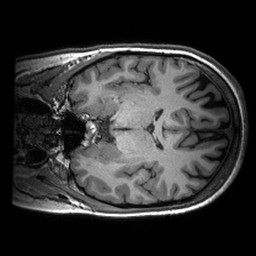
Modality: T1w
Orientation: coronal
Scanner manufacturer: siemens
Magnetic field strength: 3 T
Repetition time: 2.53 s
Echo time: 0.00288 s